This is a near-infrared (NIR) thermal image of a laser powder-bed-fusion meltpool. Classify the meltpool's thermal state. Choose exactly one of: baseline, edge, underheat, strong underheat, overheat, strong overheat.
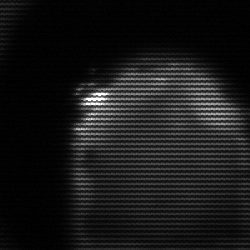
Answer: edge